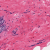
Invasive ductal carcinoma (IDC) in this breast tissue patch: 0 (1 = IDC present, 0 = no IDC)